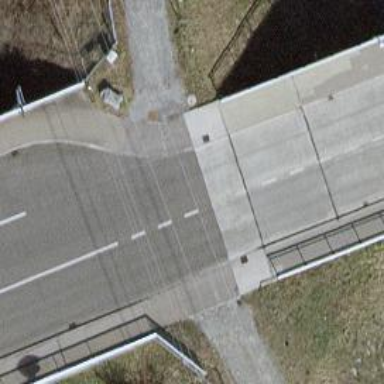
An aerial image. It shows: Secondary road with asphalt surface and sidewalks on both sides.